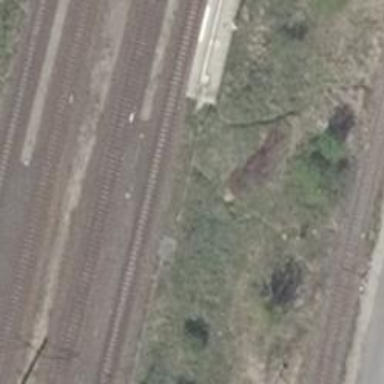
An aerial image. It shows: Siding railway line with electrified contact line for the trains.